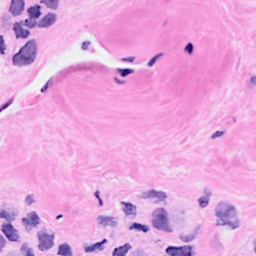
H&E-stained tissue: Breast